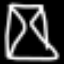
Label: hourglass